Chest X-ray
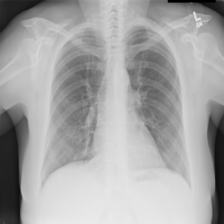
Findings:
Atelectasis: negative
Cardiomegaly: negative
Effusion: negative
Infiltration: negative
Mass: negative
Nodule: negative
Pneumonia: negative
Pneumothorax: negative
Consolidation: negative
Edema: negative
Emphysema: negative
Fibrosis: negative
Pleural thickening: negative
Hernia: negative